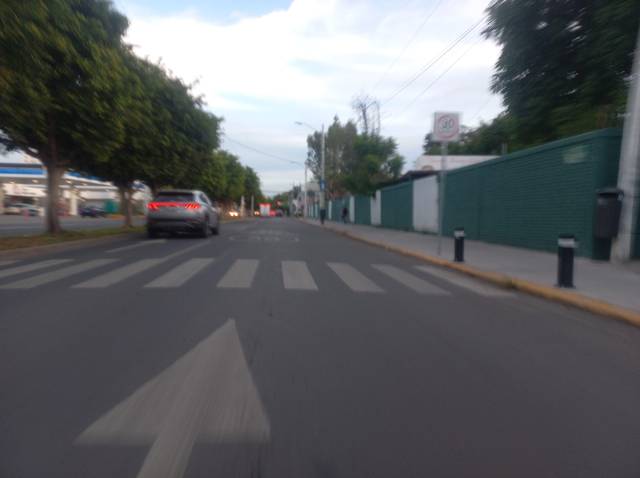
Region: Mexico
Coordinates: 20.569, -100.415